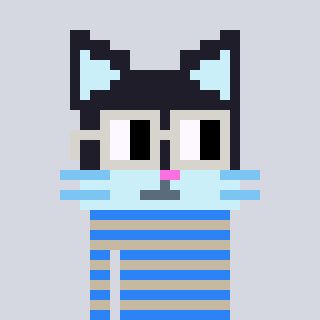
a pixel art character with square light gray glasses, a cat-shaped head and a bege-colored body on a cool background